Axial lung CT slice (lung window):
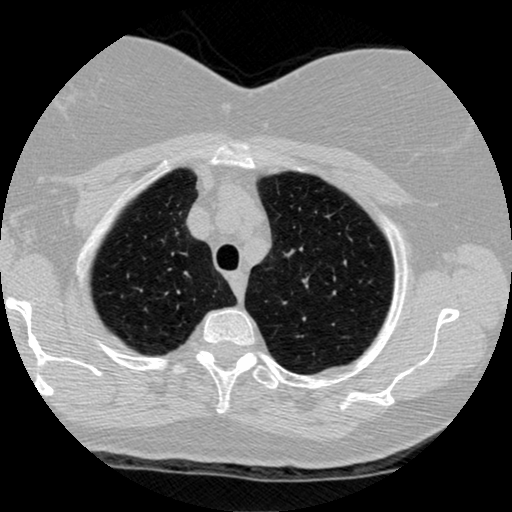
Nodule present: no